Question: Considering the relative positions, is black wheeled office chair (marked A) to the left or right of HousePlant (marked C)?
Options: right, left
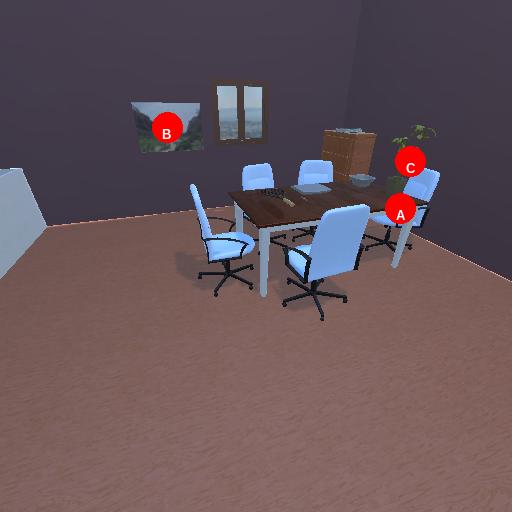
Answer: right